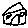
Label: house